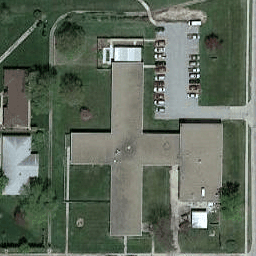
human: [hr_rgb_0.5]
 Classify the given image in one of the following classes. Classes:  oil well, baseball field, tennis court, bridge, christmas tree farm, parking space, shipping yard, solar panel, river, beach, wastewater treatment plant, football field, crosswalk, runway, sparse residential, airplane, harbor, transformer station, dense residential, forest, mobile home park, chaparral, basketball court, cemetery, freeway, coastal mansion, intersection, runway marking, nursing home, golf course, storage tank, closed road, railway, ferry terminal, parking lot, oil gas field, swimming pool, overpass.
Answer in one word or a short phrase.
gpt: nursing home